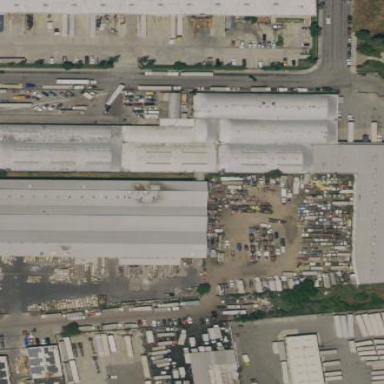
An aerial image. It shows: Warehouse building.